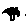
Label: tree